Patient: sex F, age 64
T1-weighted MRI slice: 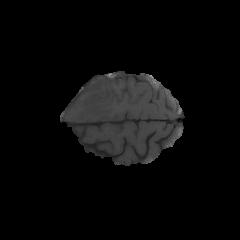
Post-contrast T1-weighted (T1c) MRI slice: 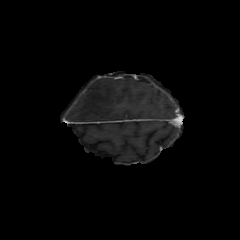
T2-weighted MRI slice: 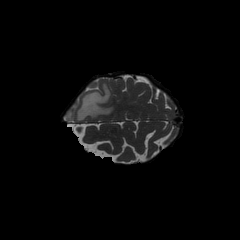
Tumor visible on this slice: yes
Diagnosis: Glioblastoma, IDH-wildtype
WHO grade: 4